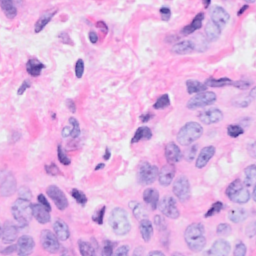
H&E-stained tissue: Breast